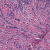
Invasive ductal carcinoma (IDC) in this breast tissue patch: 1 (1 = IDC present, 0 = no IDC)